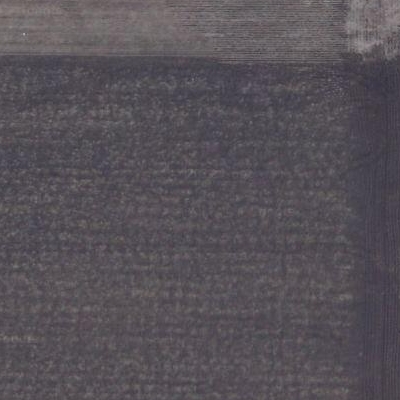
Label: bField